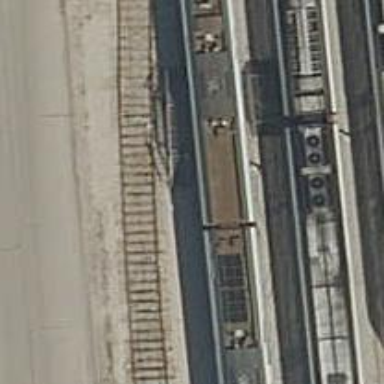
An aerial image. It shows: Rail yard with electrified contact lines for the railway.